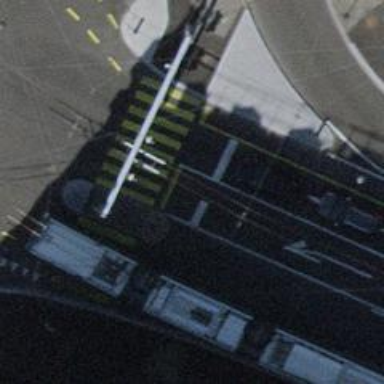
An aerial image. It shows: Tertiary road with asphalt surface and trolley wires.